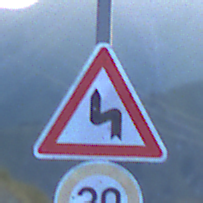
Verkehrszeichen: DoppelkurveZunaechstLinks
Zusatzzeichen unten: Geschwindigkeit30
Umgebung: Outdoor, RoadRail
Tageszeit: SunriseSunset
Wetter: Clear
Licht: Natural
Jahreszeit: NotSpecified
Kontrast: LowContrast